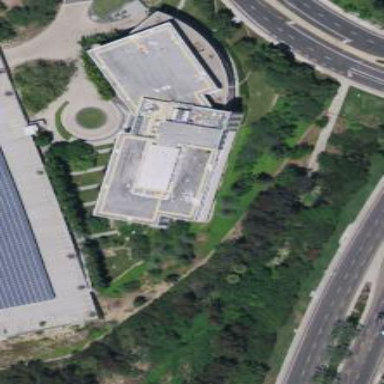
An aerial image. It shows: Office building.